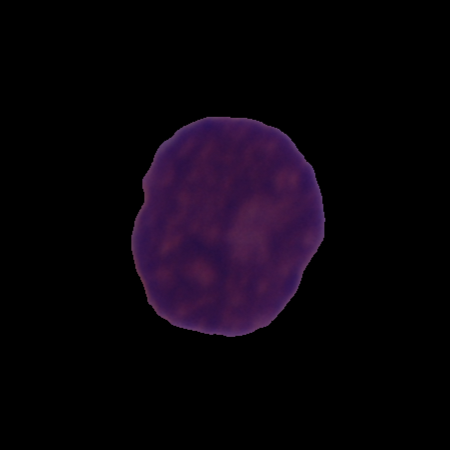
Label: cancer